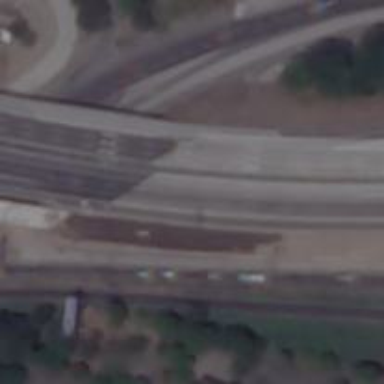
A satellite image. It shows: Motorway junction.